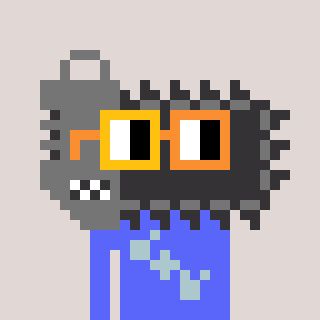
a pixel art character with square yellow and orange glasses, a chainsaw-shaped head and a purple-colored body on a warm background